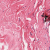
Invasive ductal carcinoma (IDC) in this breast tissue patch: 0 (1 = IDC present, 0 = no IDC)